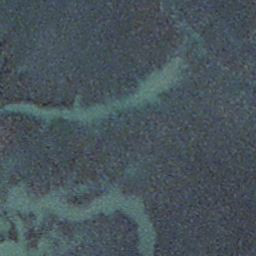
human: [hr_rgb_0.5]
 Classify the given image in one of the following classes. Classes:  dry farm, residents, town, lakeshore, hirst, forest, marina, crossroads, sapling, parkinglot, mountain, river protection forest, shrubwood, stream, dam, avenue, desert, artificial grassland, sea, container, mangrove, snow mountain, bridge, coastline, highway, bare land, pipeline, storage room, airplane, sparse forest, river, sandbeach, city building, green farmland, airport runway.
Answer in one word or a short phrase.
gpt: stream